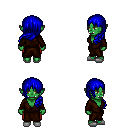
a pixel art fantasy rpg character, female body template, orc, green skin, brown robe, red pants, blue left-swept hairstyle, white slippers, four views (front, back, left, right), 2x2 character sprite sheet, small pixel art, hard edges, no anti-aliasing